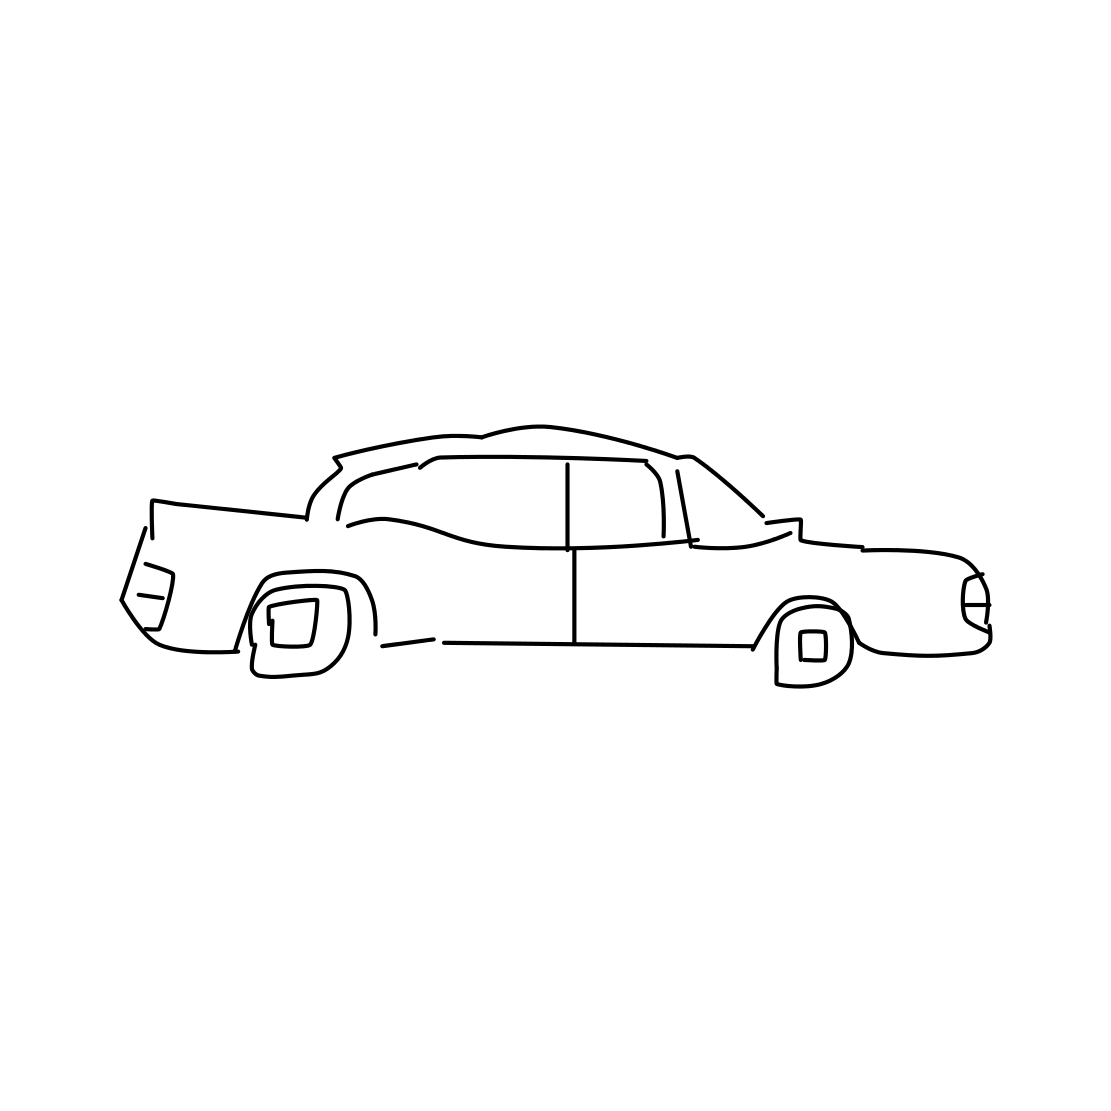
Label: car (sedan)